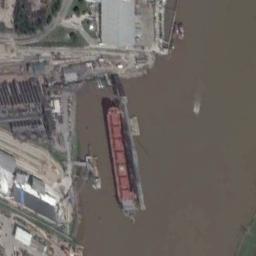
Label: ship